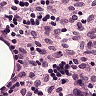
Metastatic tissue present: no